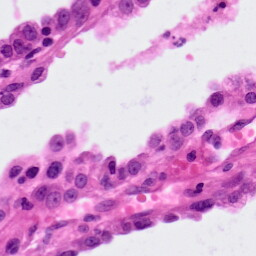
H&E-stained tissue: Lung